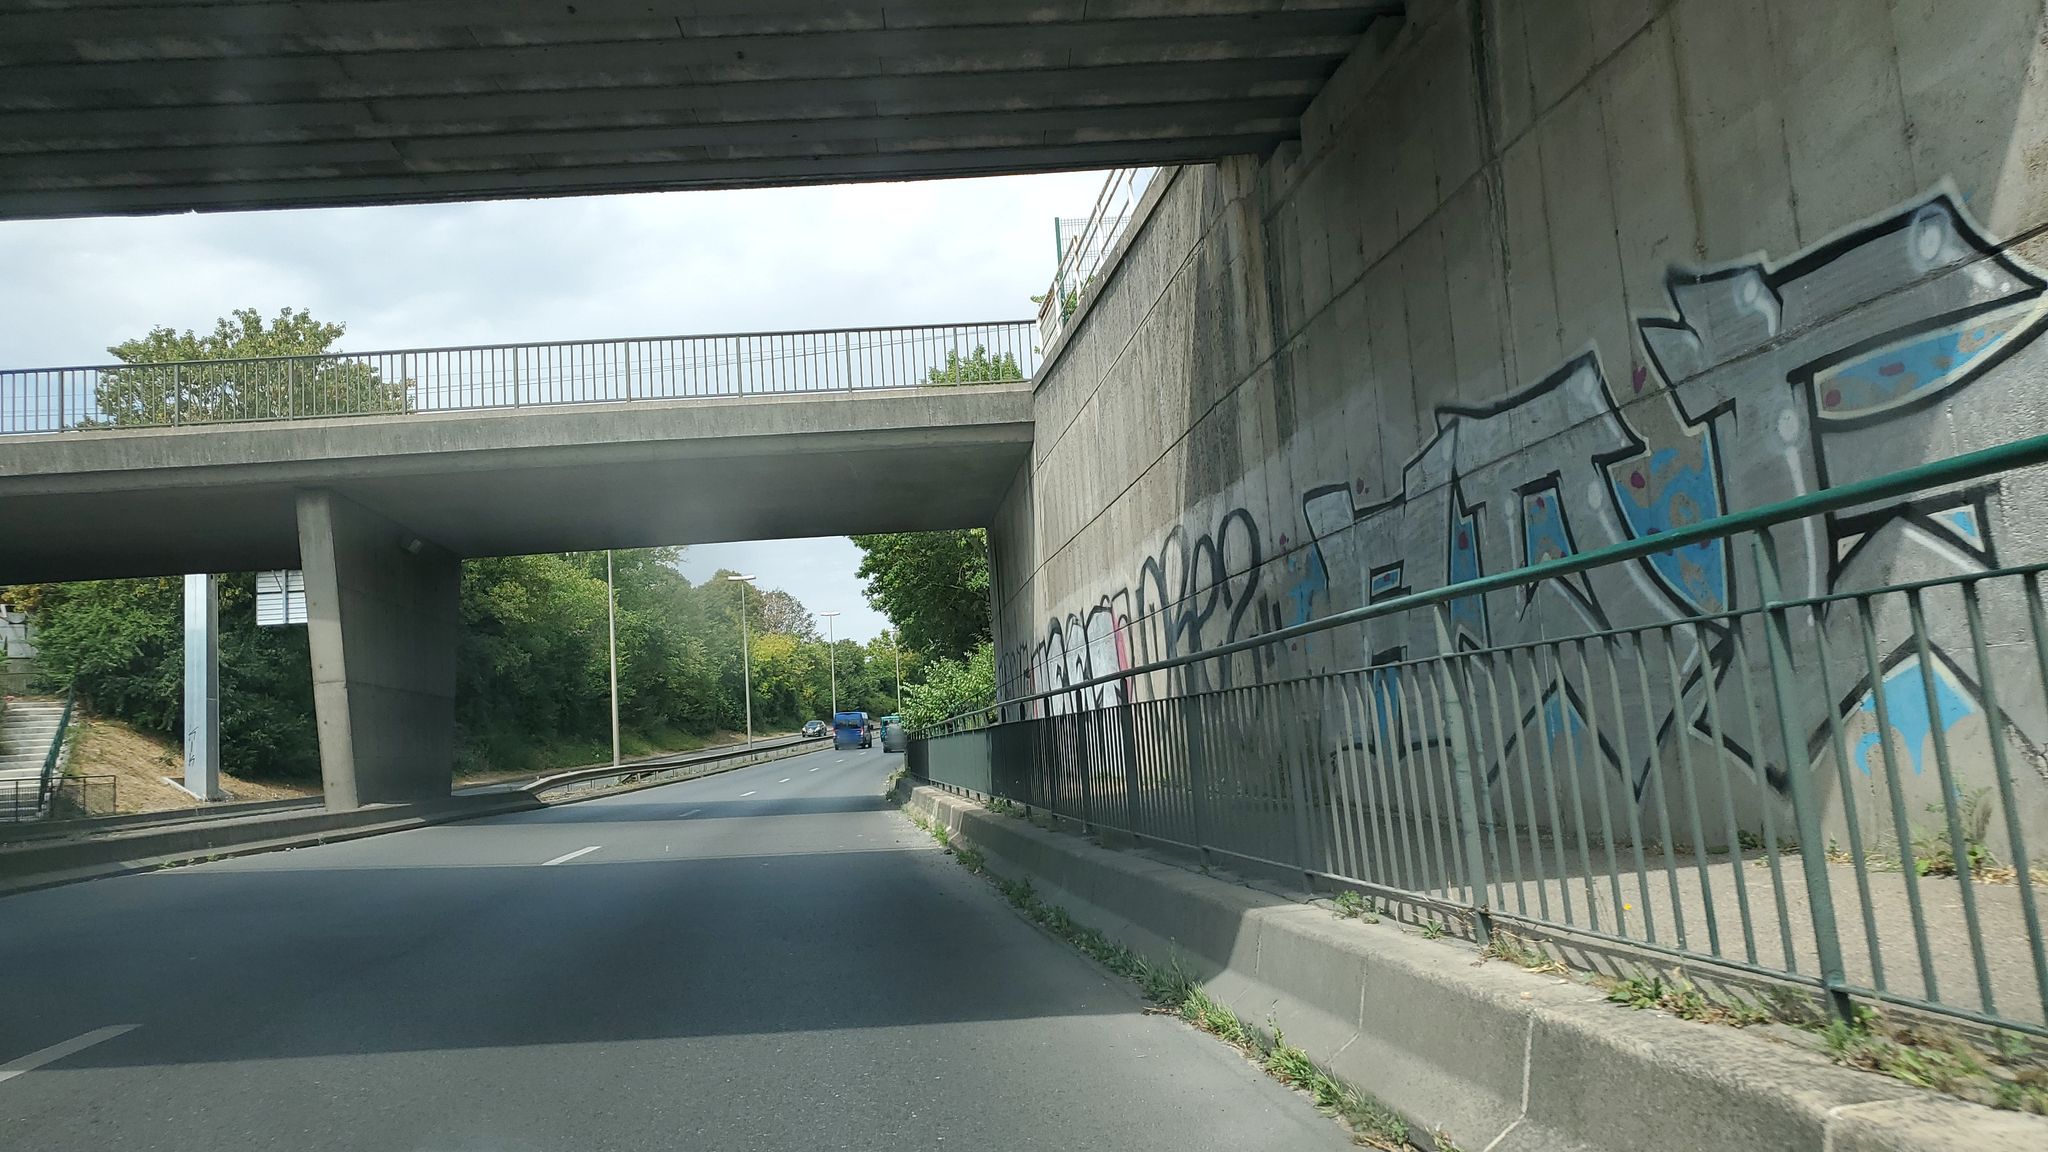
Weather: clear
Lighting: day
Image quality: good
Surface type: cycling surface
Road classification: steps, residential, path
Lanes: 2.0
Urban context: urban centre
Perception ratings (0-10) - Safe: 0.6, Lively: 4.34, Beautiful: 1.21, Boring: 5.73, Depressing: 2.44, Wealthy: 2.8